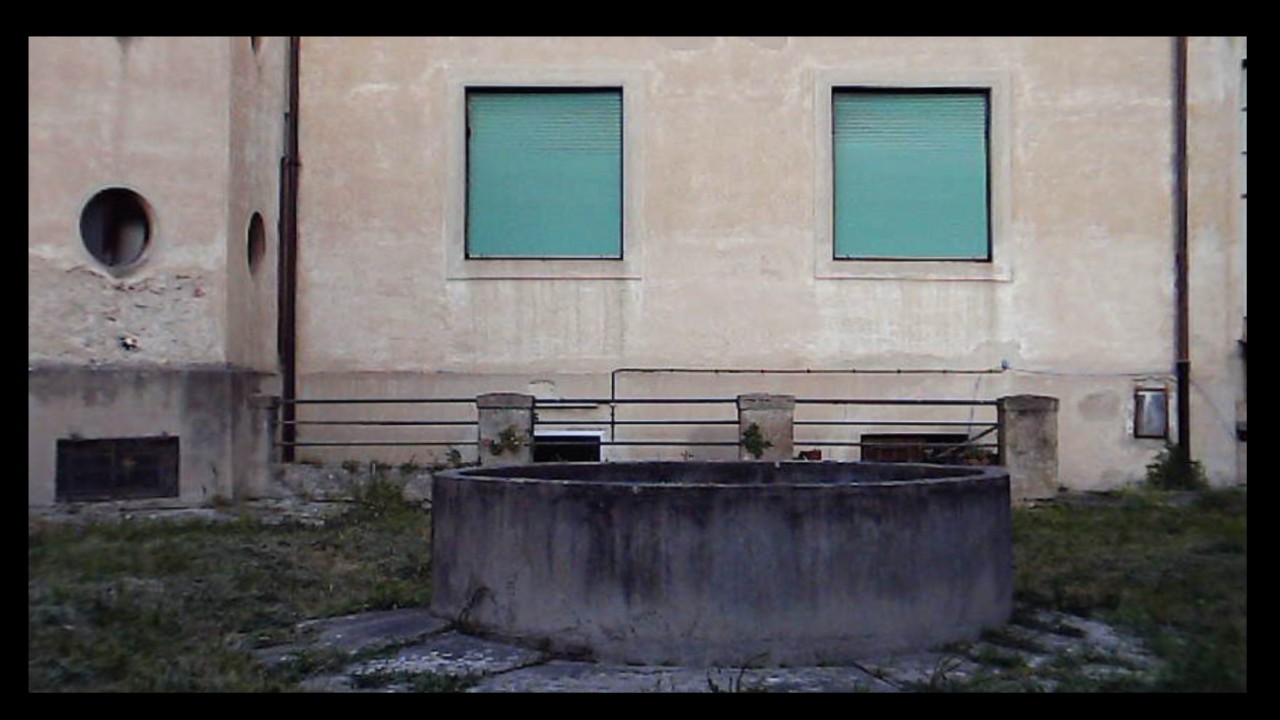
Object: DarwinFPV cineape20